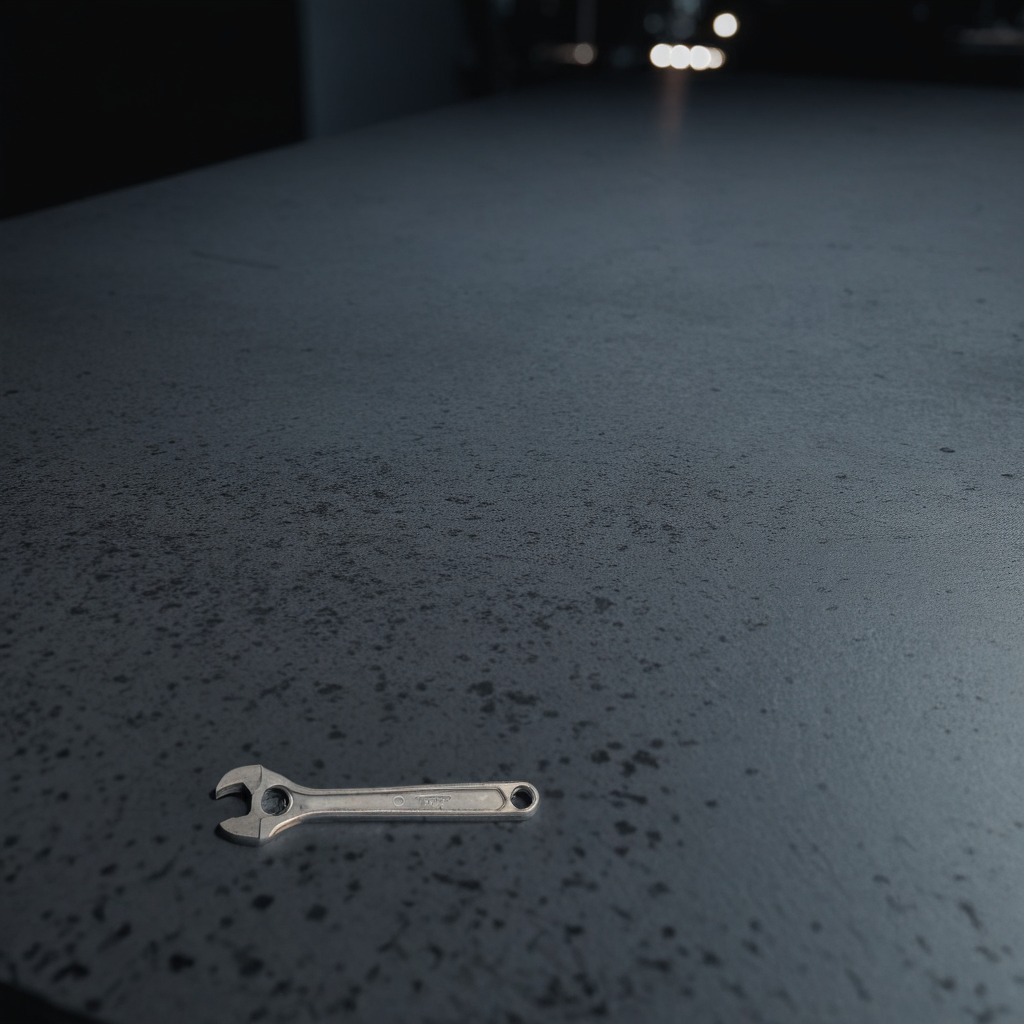
An wrench lies on a clean granite table inside a workshop at night dim ambient light soft shadows worn but